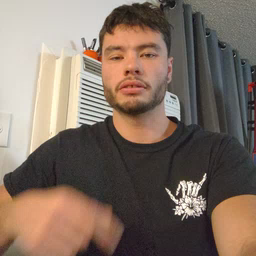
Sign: black